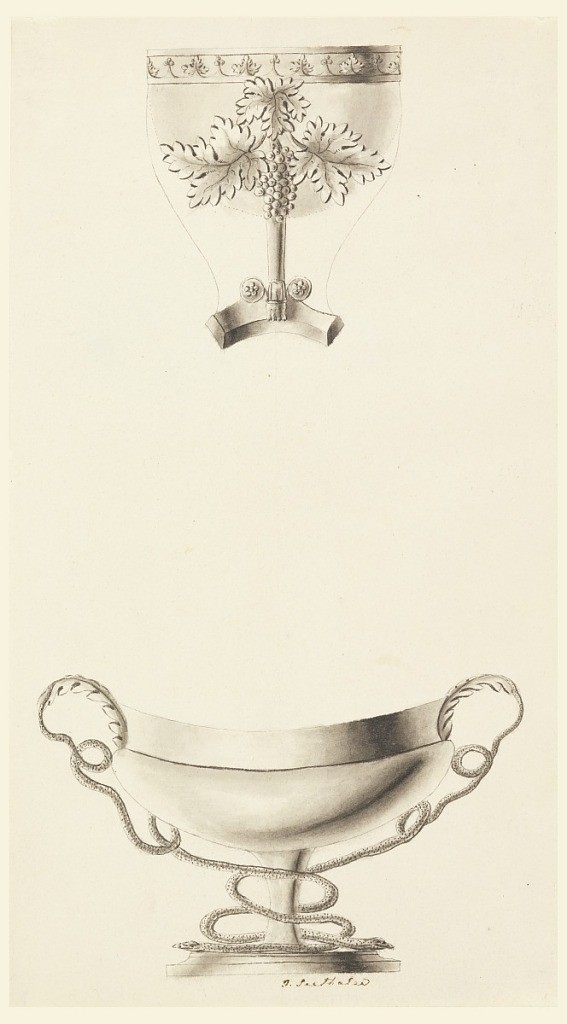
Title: Designs for Two Cups
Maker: Joseph Anton Seethaler II, German, 1799–1868
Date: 1827–35
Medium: Pen and black ink, brush and wash on paper
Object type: Drawing
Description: At top, a cup on a base terminating in lion's feet and floral medallions.  The bowl is decorated with grapevine, and encircled about the brim with a stylized leaf motif repeating in alternation.  At bottom, a shallow vessel on a stem, whose handles are composed of snakes, issuing from the acanthus leaves and loosely coiled about the stem.